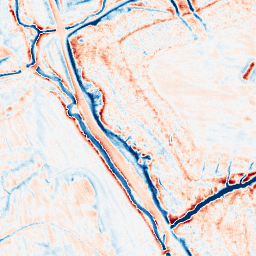
Category: edge_preserving
Decomposition family: anisotropic_diffusion
Decomposition parameters: iterations: 50
kappa: 50
gamma: 0.1
Upsampling method: sinc_hamming
Upsampling parameters: scale: 2
kernel_size: 16
Upsampling scale: 2